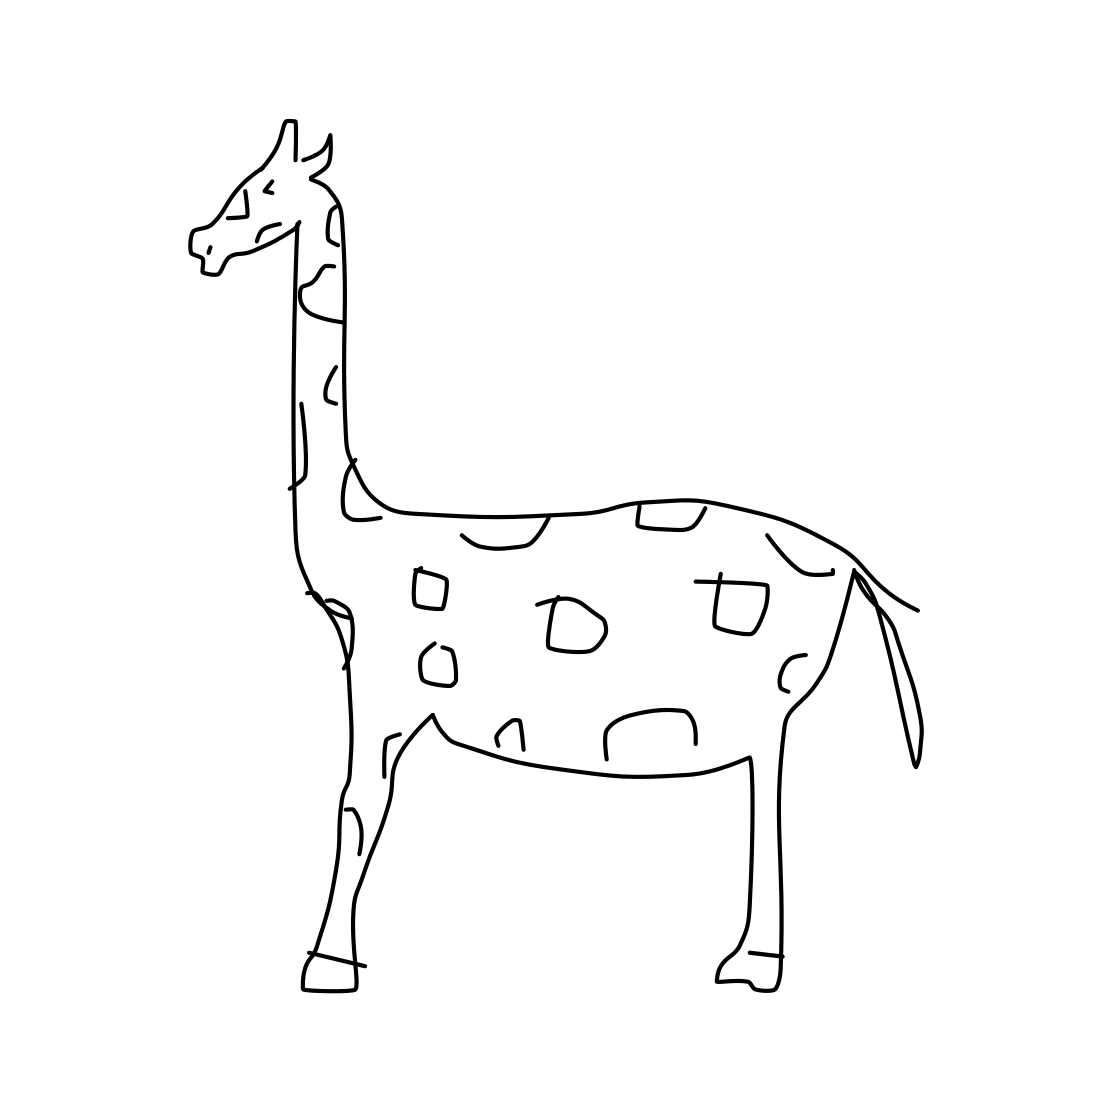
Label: giraffe